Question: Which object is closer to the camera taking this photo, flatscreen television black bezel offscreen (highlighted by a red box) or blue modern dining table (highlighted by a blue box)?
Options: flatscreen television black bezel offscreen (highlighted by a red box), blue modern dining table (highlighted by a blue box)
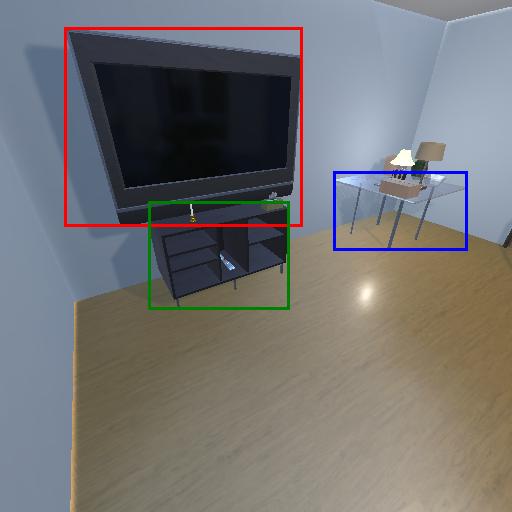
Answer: flatscreen television black bezel offscreen (highlighted by a red box)